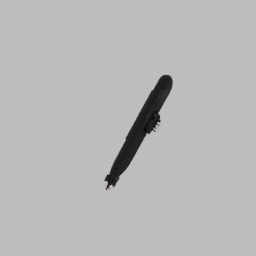
Label: mechanical